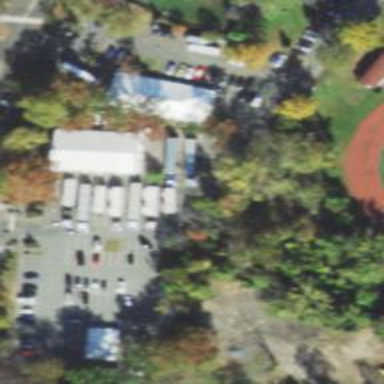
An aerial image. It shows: Parking area.